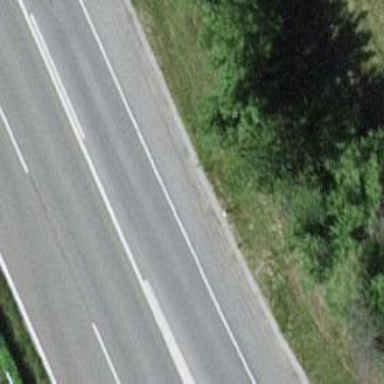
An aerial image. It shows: Asphalt motorway link.